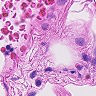
Metastatic tissue present: no